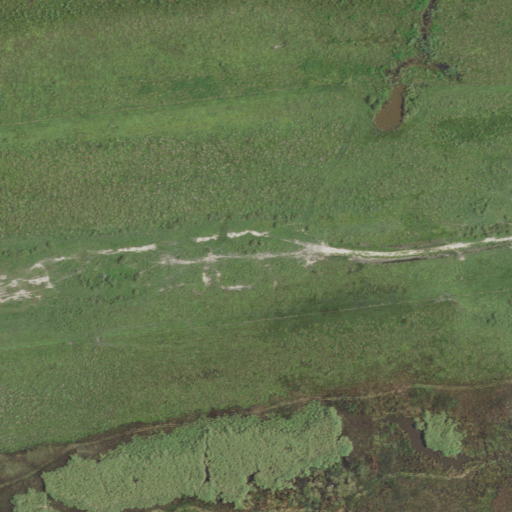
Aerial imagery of ridge(s) in Louisiana named Hackberry Ridge containing grassland and herbaceous wetlands